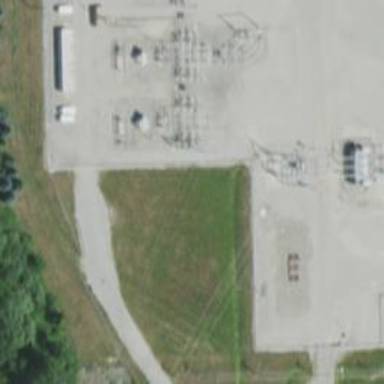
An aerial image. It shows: Switch used for power control.